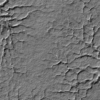
Label: not_dusty